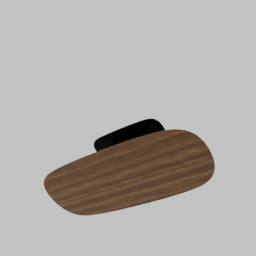
Label: furniture